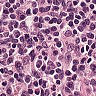
Metastatic tissue present: no